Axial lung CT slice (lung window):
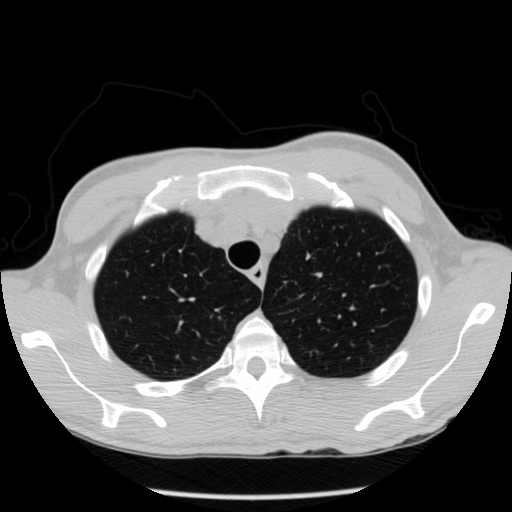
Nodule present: no